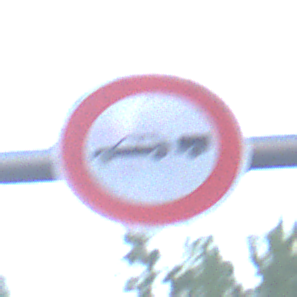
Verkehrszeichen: VerbotPersonenkraftwagenMitAnhaenger
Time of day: SunriseSunset
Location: Outdoor (Urban)
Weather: Clear
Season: NotSpecified
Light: Natural